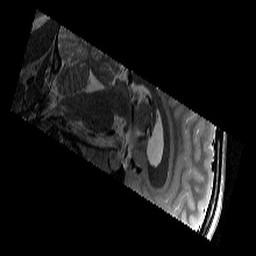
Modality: T2w
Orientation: sagittal
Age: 11
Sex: female
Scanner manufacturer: siemens
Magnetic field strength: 3 T
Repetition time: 9.23 s
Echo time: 0.067 s